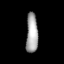
Tissue: lung
Cell type: T cells
Senescence score: 0.1501
Nuclear area (px): 462
Mean DAPI intensity: 164.398